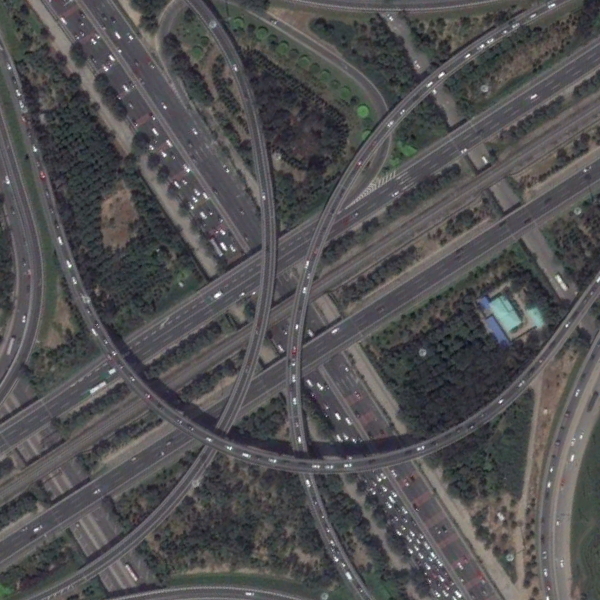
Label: Viaduct